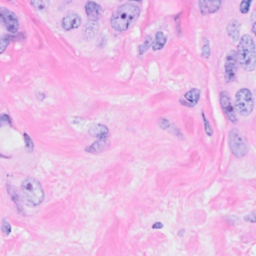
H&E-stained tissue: Breast